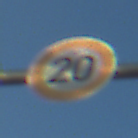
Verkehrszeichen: Geschwindigkeit20
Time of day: SunriseSunset
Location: Outdoor (RoadRail)
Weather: Clear
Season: NotSpecified
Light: Natural